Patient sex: M
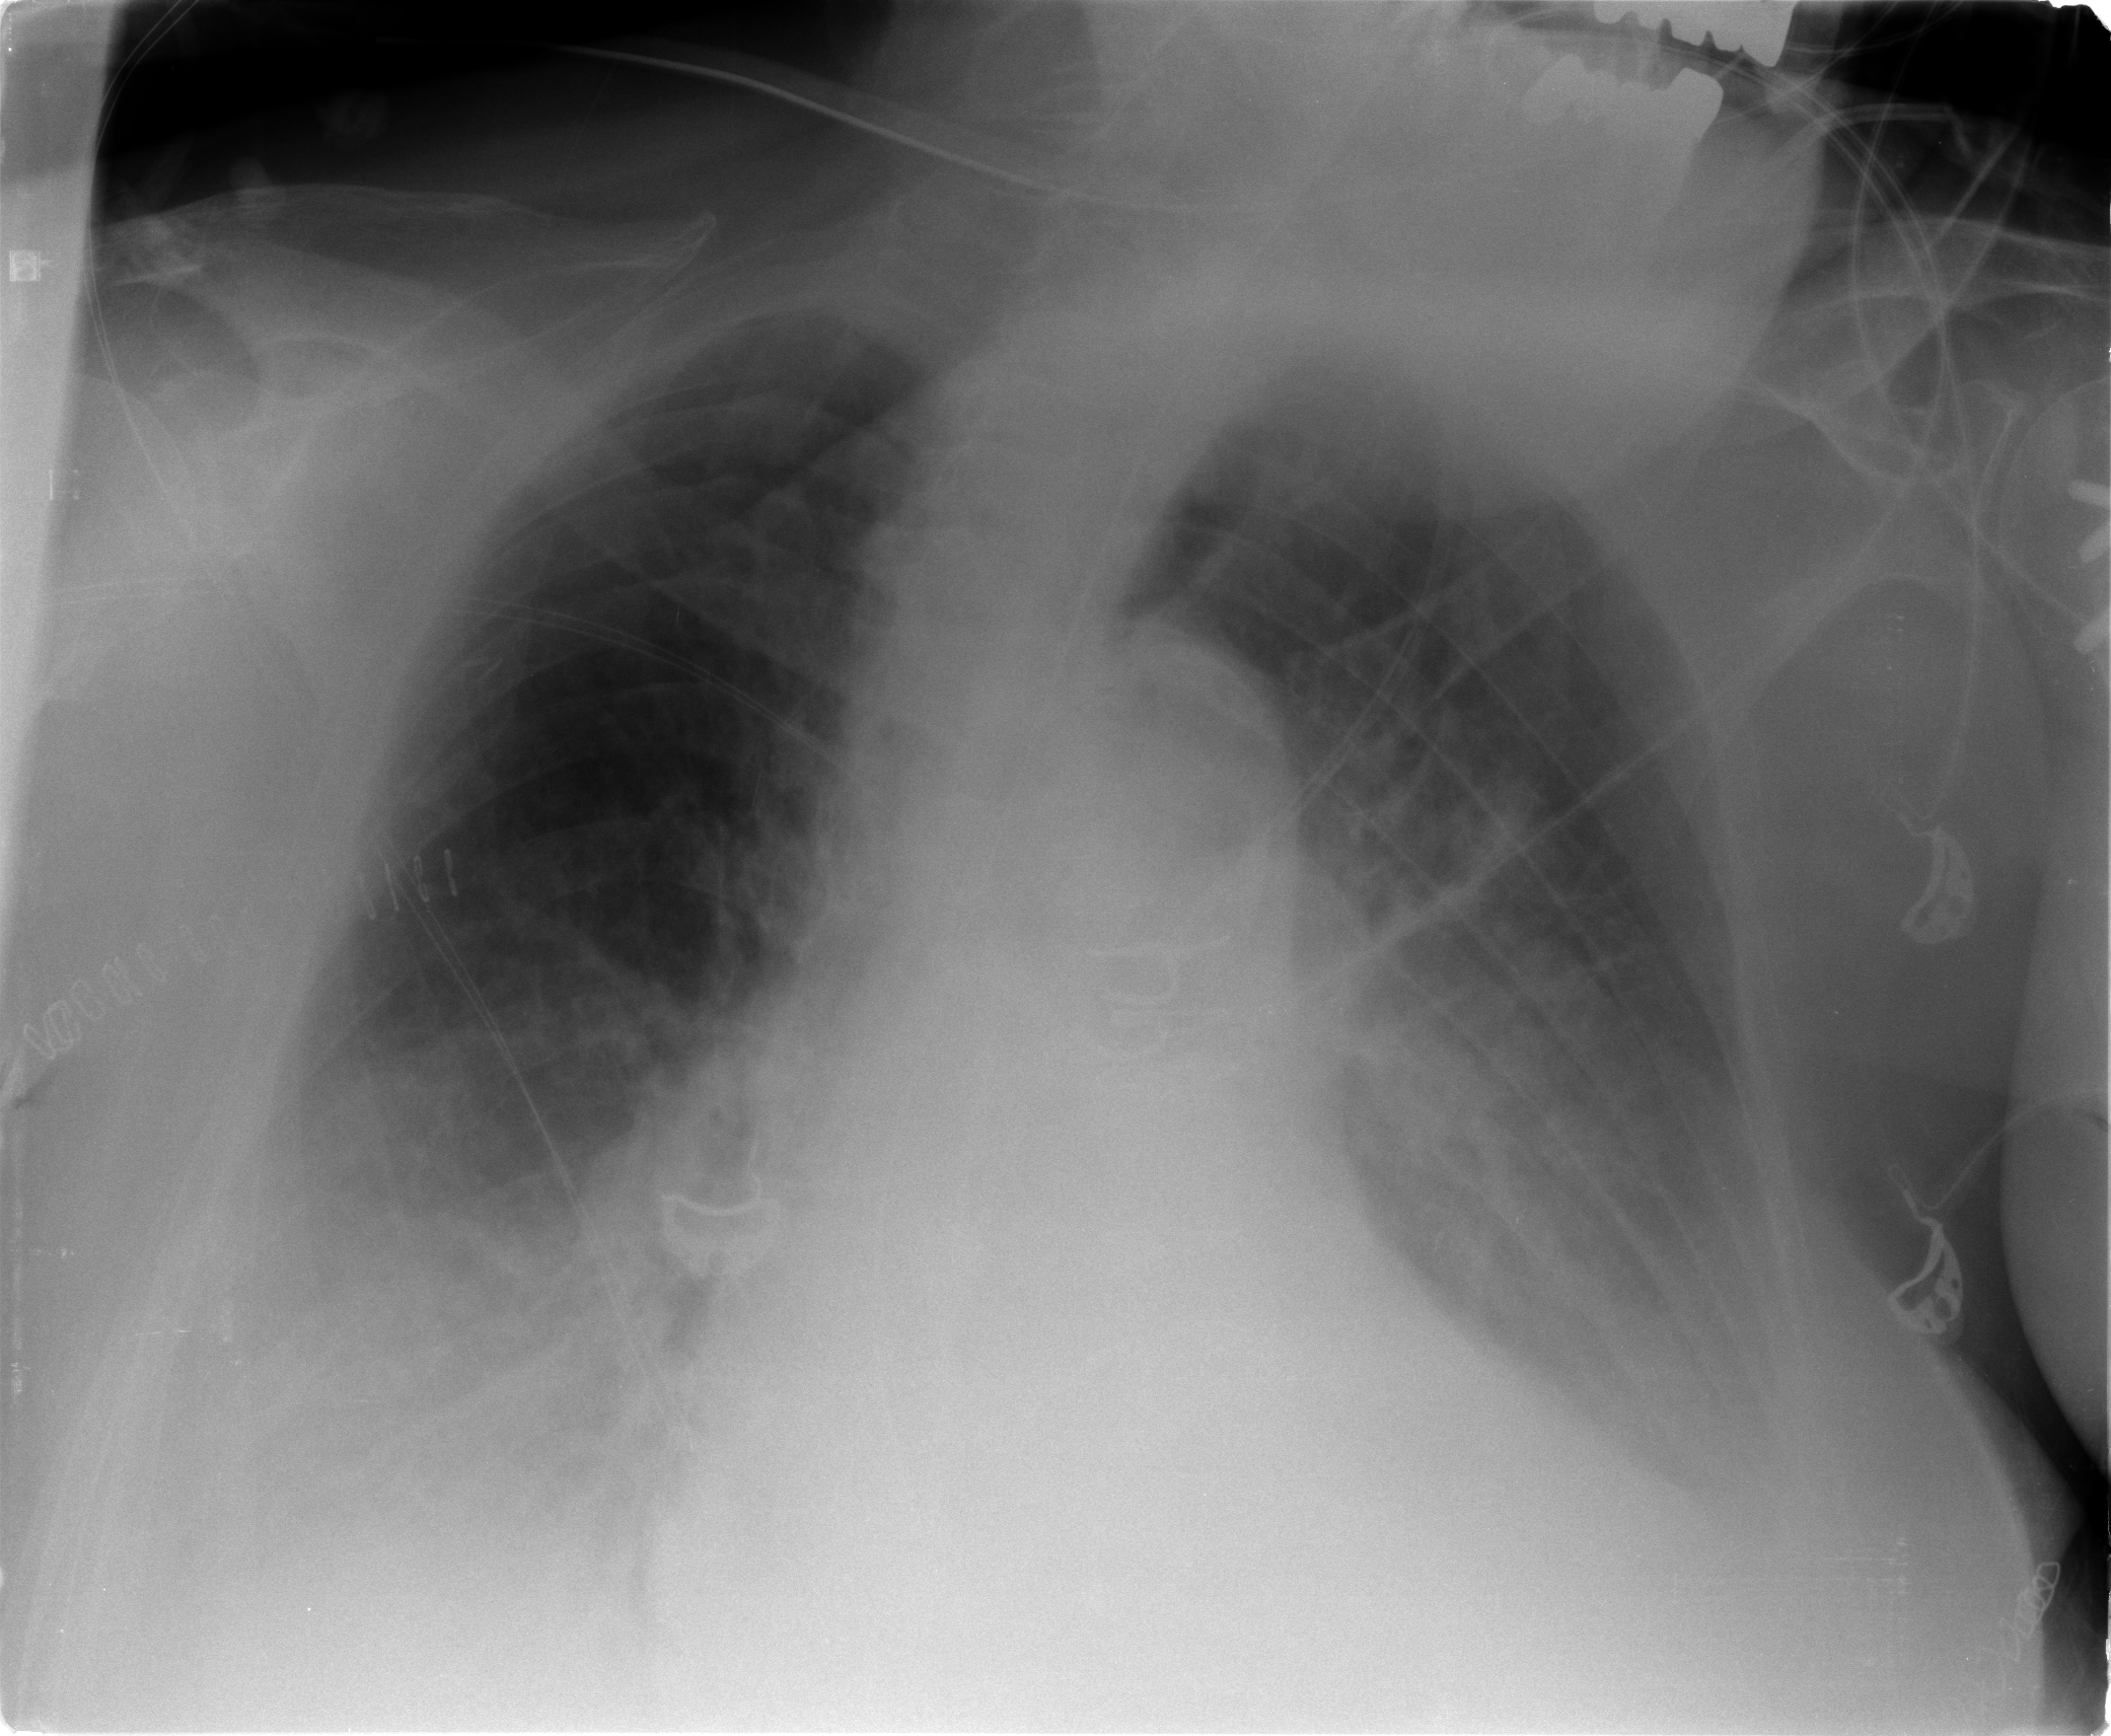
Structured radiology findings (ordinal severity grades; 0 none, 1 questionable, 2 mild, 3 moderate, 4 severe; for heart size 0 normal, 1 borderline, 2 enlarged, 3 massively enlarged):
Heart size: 2
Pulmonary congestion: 2
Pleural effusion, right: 3
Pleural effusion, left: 3
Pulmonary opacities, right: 0
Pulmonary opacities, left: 0
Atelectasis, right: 2
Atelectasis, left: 2